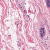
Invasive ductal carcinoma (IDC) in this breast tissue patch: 0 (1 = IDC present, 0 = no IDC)